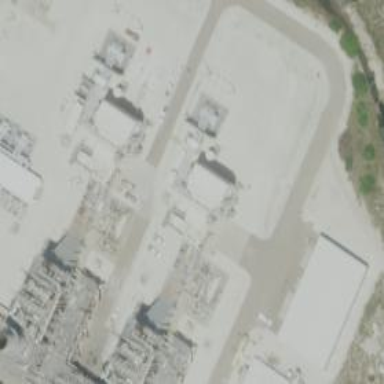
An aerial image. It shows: Gas turbine generator.